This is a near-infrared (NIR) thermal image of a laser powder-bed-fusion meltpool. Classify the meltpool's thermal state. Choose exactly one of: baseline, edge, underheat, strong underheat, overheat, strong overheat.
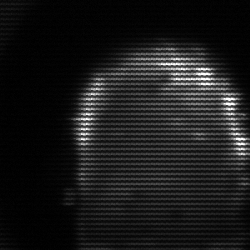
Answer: baseline